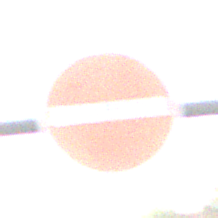
Verkehrszeichen: VerbotDerEinfahrt
Umgebung: Outdoor, Nature
Tageszeit: Midday
Wetter: Overcast
Licht: Natural
Jahreszeit: Autumn
Kontrast: LowContrast